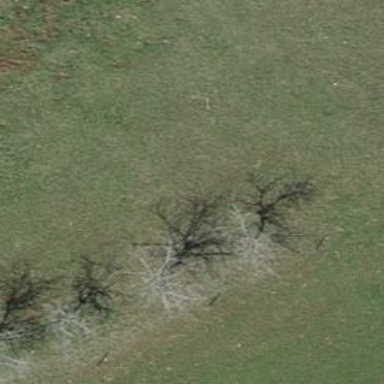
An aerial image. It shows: Row of trees in natural setting.